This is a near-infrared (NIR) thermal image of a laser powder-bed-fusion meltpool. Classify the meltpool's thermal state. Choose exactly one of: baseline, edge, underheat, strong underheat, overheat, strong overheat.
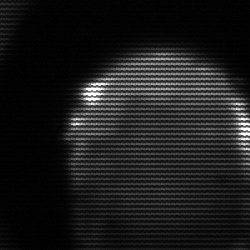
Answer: edge